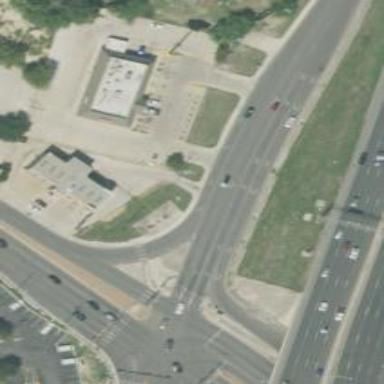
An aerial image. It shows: Secondary road with asphalt surface and frontage road.